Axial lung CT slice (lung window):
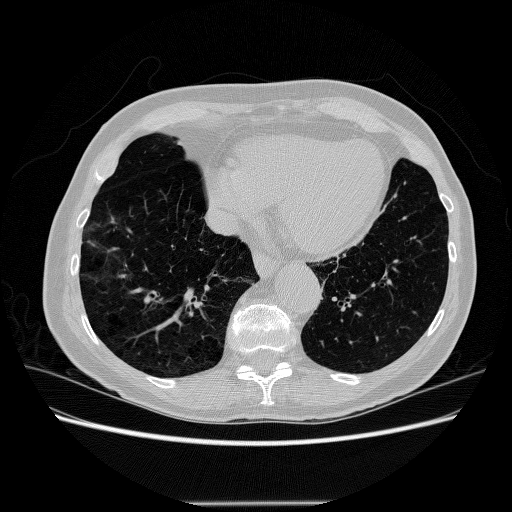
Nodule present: no